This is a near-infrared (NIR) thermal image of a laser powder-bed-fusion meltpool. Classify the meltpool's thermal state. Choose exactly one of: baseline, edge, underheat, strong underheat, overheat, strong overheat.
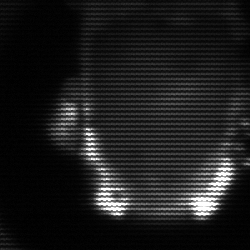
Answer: baseline